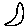
Label: moon